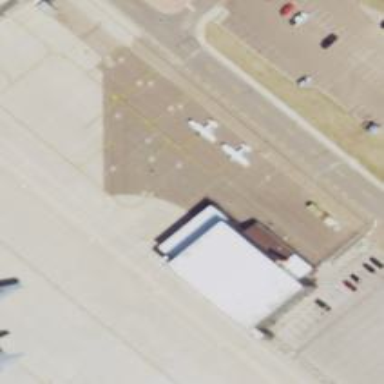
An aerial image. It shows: View of taxiway at the airport.